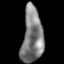
Tissue: lung
Cell type: T cells
Senescence score: 0.2085
Nuclear area (px): 1129
Mean DAPI intensity: 128.234